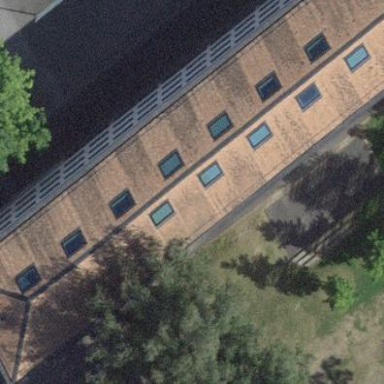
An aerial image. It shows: School building.